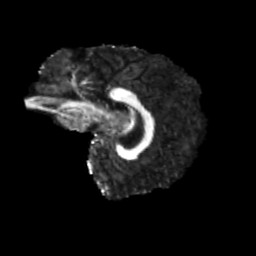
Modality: FA
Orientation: sagittal
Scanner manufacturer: siemens
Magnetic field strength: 3 T
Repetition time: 4 s
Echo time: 0.0594 s